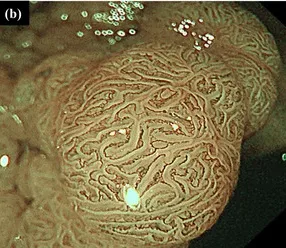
(b) Magnified narrow-band imaging at the nodule lesion revealed a Japan narrow-band imaging classification of type 2A.
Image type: endoscopy (gi_endoscopy)